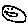
Label: smiley face